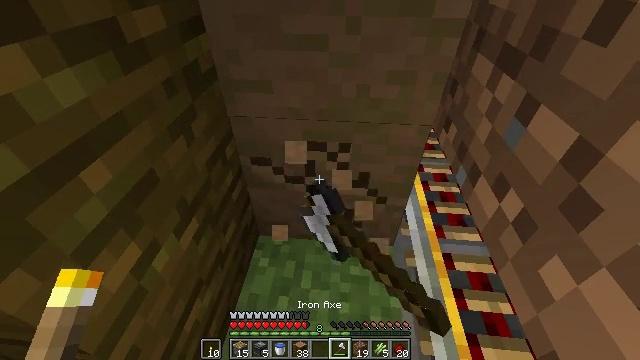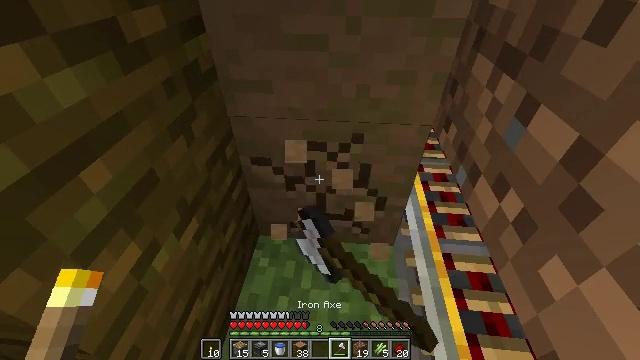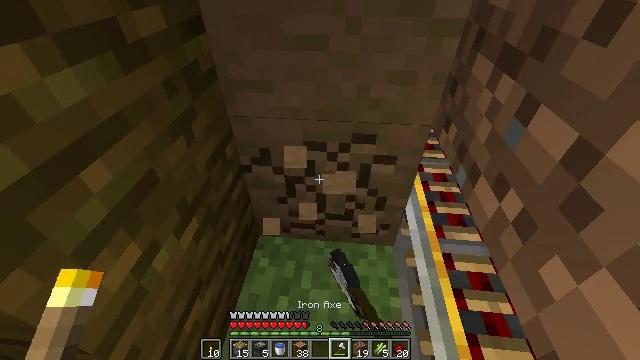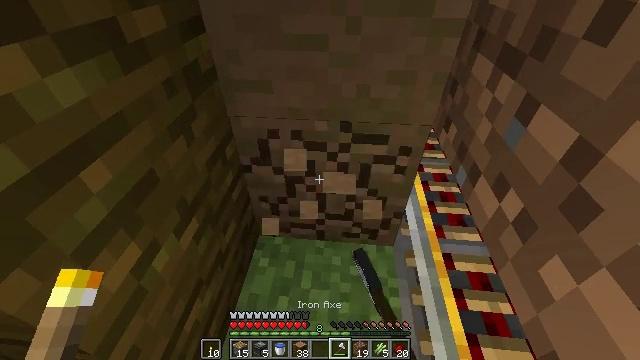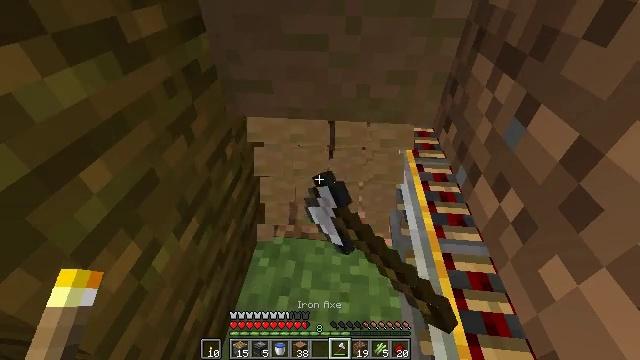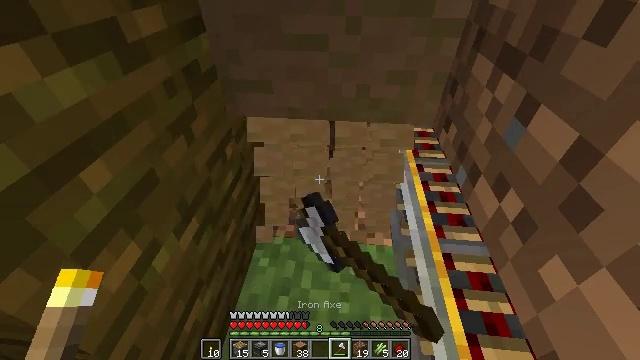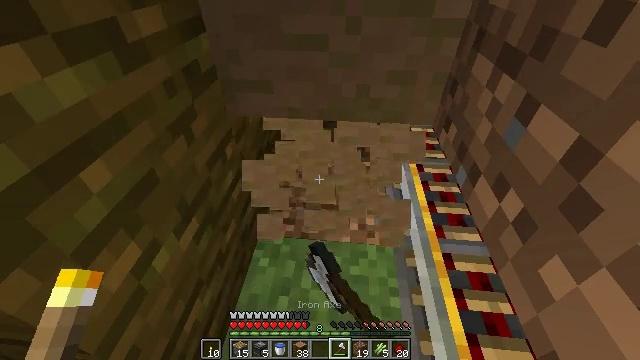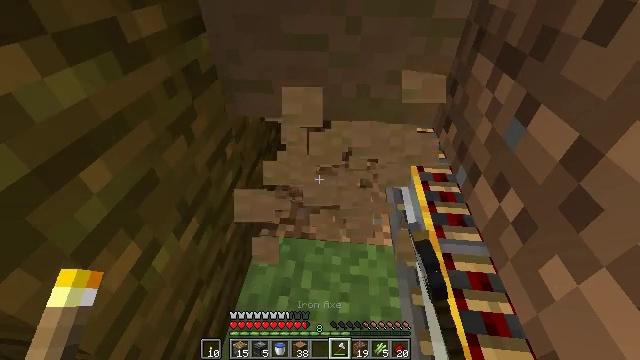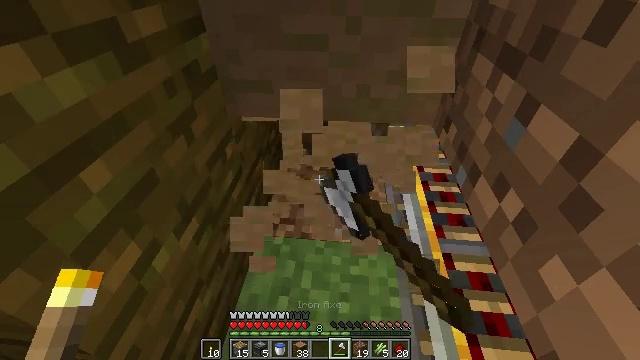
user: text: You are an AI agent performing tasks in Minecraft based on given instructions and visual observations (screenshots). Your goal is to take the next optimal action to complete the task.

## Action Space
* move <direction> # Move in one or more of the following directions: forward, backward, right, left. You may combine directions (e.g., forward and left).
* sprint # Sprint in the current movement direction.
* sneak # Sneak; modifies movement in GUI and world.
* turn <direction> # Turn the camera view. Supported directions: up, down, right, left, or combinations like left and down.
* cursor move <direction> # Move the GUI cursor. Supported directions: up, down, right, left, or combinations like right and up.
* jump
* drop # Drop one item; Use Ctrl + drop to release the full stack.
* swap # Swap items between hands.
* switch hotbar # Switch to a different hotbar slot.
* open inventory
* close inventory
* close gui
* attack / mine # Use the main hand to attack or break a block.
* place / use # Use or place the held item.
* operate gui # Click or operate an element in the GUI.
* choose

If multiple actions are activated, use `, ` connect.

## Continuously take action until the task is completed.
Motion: motion action
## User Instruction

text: Mine stripped jungle log.
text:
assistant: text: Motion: attack / mine
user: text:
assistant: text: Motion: attack / mine
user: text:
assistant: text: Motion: attack / mine
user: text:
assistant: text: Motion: attack / mine
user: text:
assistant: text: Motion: attack / mine
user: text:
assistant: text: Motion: attack / mine
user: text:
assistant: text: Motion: attack / mine
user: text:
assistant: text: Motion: attack / mine
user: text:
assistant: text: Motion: attack / mine